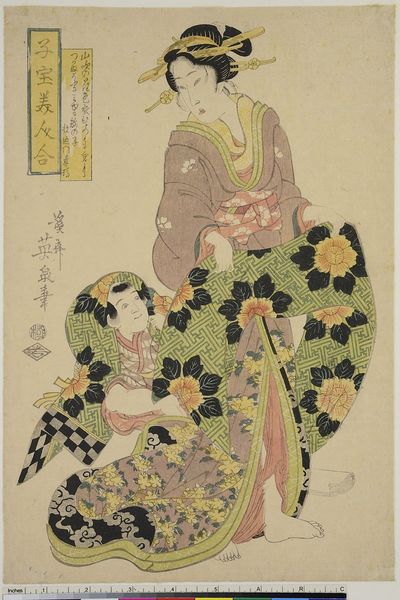
Titel: Frau mit Kind und Stoffbahn, aus der Serie: Sammlung schöner Frauen mit Kindern
Künstler: Keisai Eisen
Standort: Hamburg
Institution: Museum für Kunst und Gewerbe Hamburg
Schlagwörter: aquarell, grün, frau, grau, schwarz, blüten, muster, stoff, kind, mutter, tänzerin, holzschnitt, schrift, japanisch, schriftzeichen, druckgraphik, druckgrafik, tracht, rauten, zeit, gewebe, farbholzschnitt, kimono, asia, stoffmuster, volkstracht, edo, reproduktionen, blumenornamente, druckerzeugnisse, maiko